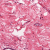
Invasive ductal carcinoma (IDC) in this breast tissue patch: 0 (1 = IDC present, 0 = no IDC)